Interaction volume radius: 10 \u00c5
Interaction volume height: 10 \u00c5
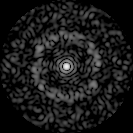
Disorder parameter: 0.8338